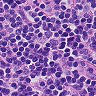
Metastatic tissue present: no